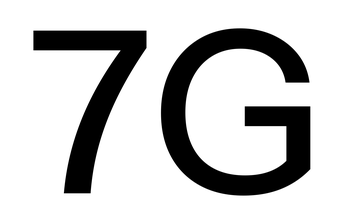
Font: InstrumentSans_Medium